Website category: university
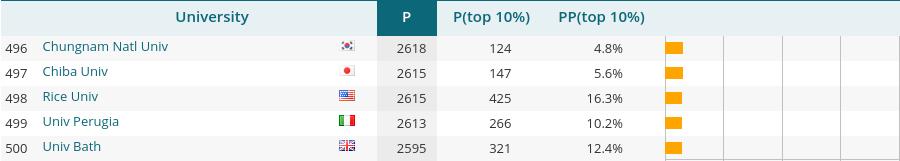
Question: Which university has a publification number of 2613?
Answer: Univ Perugia

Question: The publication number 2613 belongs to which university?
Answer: Univ Perugia

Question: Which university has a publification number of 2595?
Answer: Univ Bath

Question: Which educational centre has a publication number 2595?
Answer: Univ Bath

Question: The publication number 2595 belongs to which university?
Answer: Univ Bath

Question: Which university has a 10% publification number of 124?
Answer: Chungnam Natl Univ

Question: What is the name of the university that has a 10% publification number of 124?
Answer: Chungnam Natl Univ

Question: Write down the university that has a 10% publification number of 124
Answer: Chungnam Natl Univ

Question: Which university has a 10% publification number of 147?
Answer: Chiba Univ

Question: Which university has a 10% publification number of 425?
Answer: Rice Univ

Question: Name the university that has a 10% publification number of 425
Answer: Rice Univ

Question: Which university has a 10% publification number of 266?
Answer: Univ Perugia

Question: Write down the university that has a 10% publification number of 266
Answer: Univ Perugia

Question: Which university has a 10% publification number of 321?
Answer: Univ Bath

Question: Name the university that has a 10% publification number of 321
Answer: Univ Bath